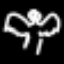
Label: angel